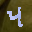
Label: 4